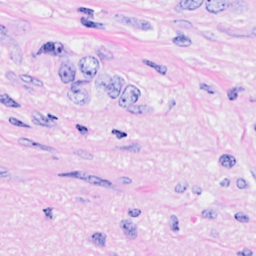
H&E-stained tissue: Breast